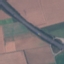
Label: Highway